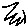
Label: zigzag